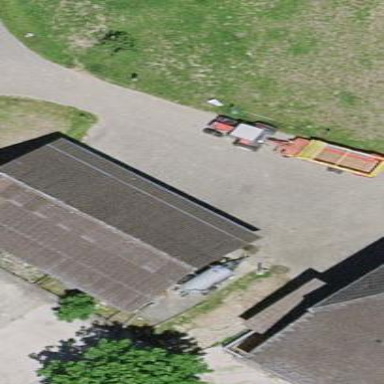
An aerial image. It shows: Shed building.